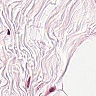
Metastatic tissue present: no